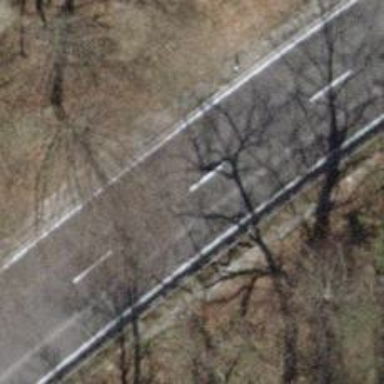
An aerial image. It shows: Primary road with asphalt surface.